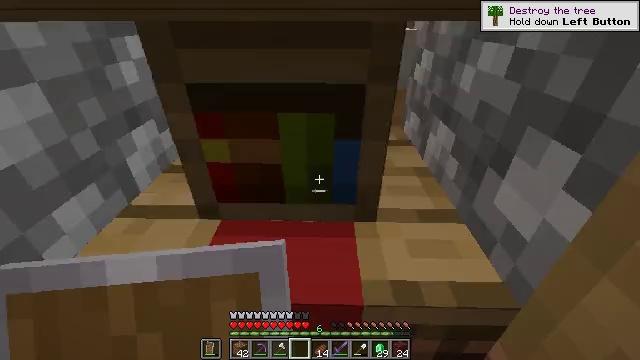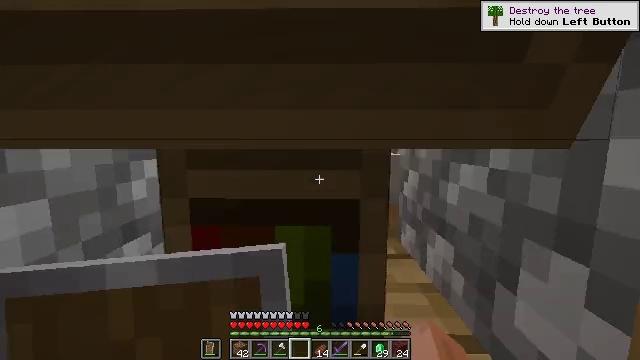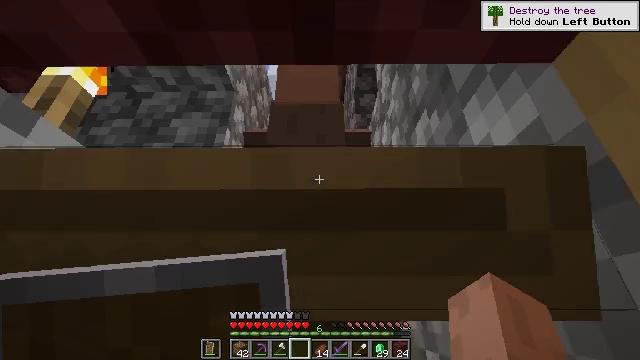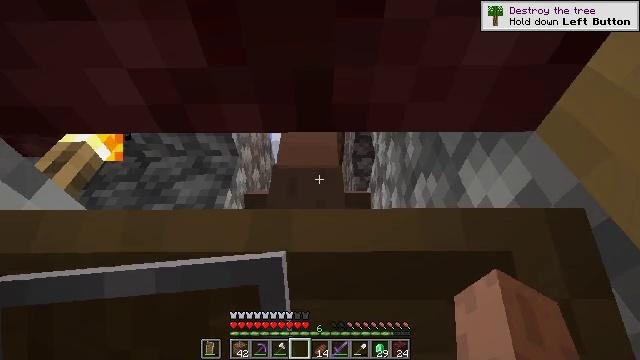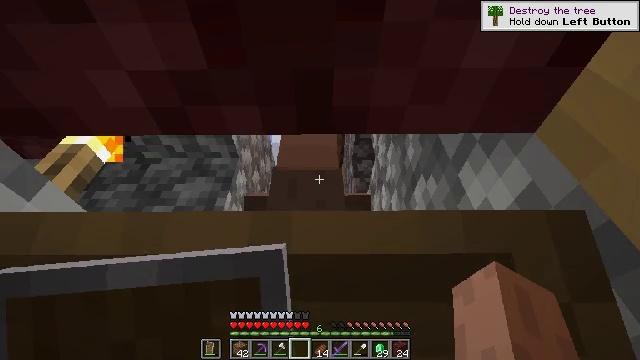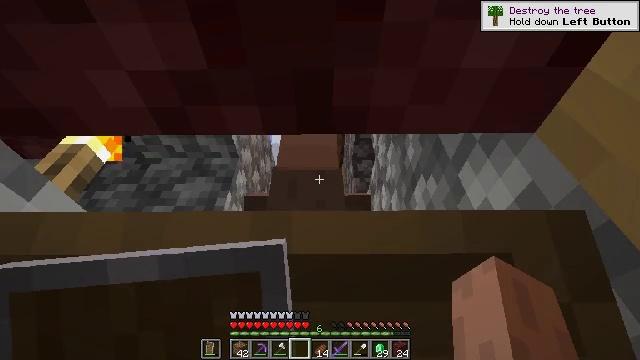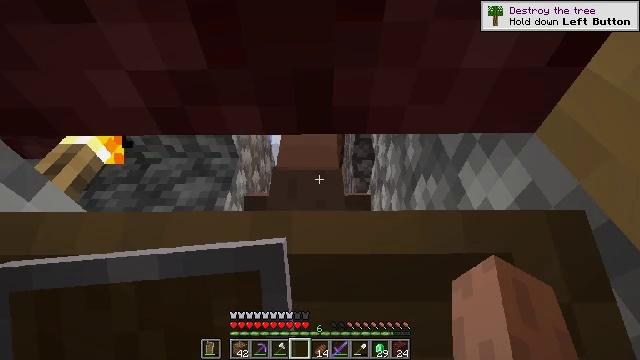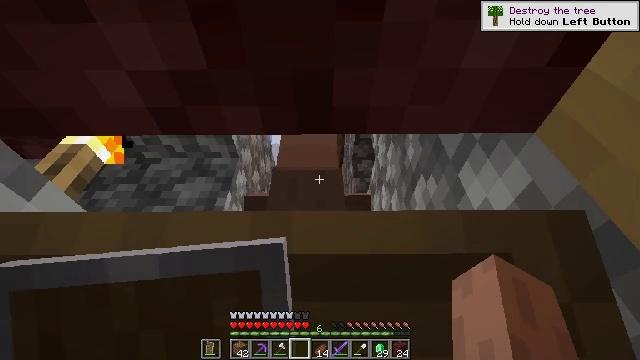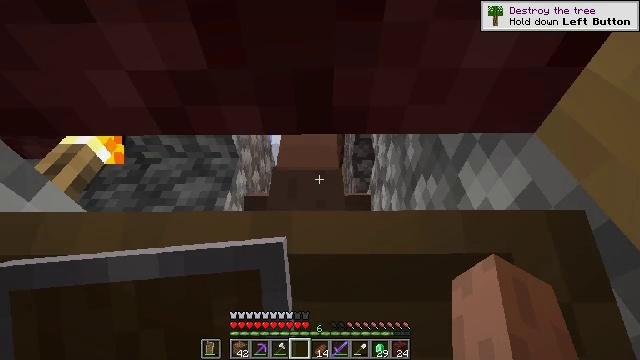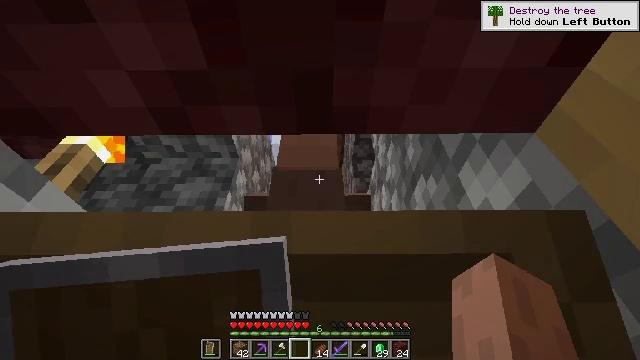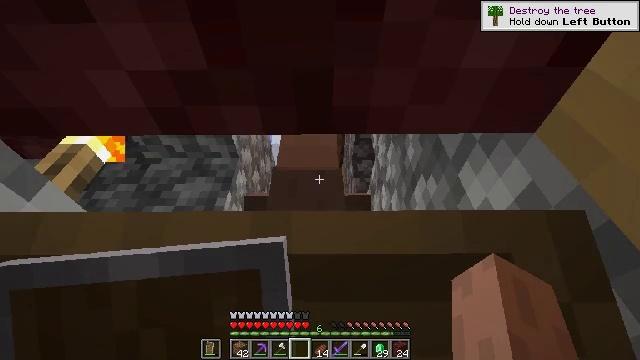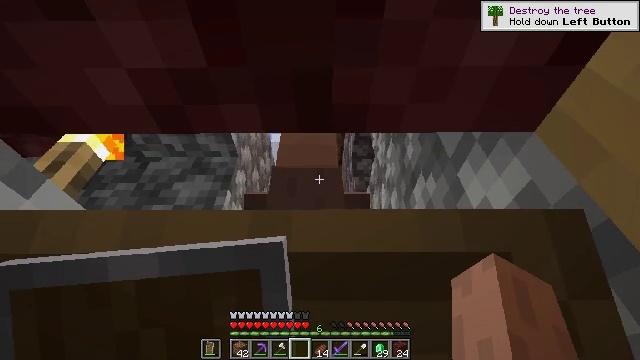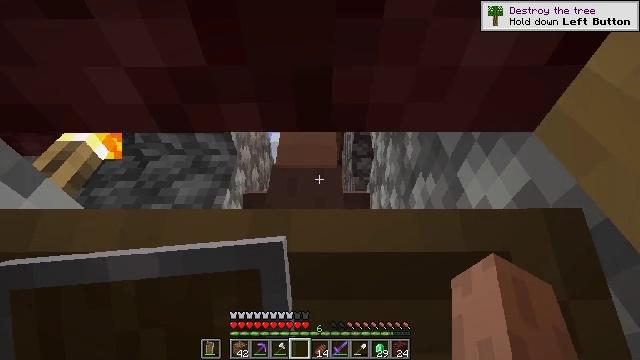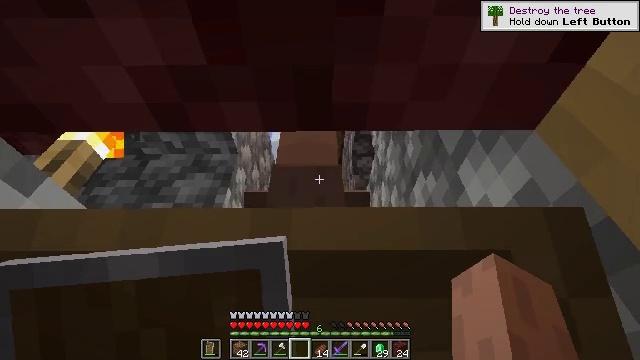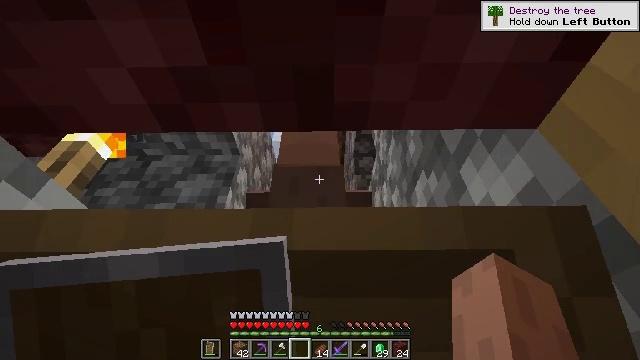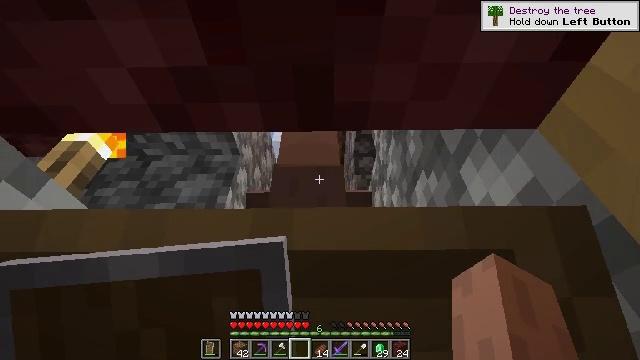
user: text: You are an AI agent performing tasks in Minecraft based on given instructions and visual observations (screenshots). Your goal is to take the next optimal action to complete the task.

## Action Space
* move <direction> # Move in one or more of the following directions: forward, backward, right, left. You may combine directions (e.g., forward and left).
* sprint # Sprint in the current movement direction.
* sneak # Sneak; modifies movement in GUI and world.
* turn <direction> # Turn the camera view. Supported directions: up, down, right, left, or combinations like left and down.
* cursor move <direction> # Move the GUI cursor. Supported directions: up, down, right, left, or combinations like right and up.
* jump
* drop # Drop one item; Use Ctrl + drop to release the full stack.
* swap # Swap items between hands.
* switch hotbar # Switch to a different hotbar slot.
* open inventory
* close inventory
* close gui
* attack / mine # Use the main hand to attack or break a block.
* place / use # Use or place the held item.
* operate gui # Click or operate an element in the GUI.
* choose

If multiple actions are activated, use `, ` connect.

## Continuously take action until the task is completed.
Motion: motion action
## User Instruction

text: Heat ancient debris in the furnace to get netherite scrap.
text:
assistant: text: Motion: turn up
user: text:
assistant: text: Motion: turn up
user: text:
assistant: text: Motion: turn up
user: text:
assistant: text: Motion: no_op
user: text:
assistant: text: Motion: no_op
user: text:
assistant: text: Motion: no_op
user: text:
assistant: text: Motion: no_op
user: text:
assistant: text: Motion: no_op
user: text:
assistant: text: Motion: no_op
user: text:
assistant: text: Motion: no_op
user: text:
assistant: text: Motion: no_op
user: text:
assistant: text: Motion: no_op
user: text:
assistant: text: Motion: no_op
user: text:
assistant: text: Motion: no_op
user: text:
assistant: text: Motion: no_op
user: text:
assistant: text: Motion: no_op
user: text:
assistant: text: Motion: no_op
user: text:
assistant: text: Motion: no_op
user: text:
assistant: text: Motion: no_op
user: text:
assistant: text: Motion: no_op
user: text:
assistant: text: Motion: no_op
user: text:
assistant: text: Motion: no_op
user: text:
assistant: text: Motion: no_op
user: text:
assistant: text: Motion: no_op
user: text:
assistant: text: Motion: no_op
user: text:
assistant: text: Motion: no_op
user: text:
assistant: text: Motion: no_op
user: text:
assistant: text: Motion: no_op
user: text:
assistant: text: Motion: no_op
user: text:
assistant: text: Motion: no_op